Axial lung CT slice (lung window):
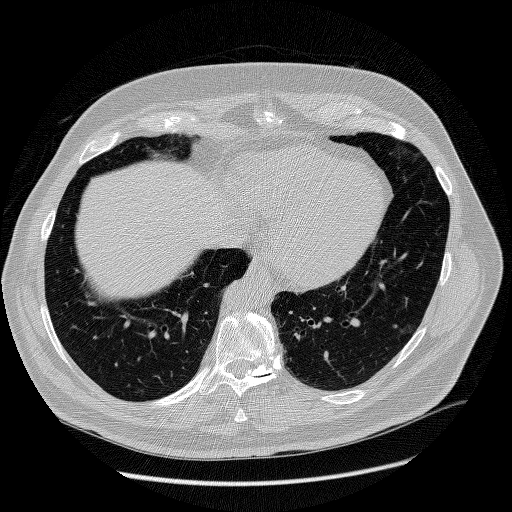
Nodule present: yes
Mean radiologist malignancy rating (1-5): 2.75